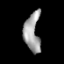
Tissue: prostate
Cell type: T cells
Senescence score: 0.3598
Nuclear area (px): 605
Mean DAPI intensity: 158.64